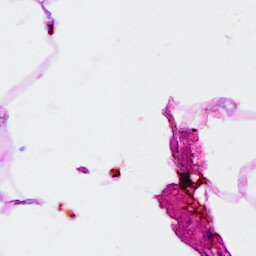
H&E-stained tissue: Breast